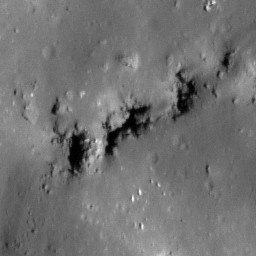
Pit: Tycho 15b
Host crater: Tycho
Host type: impact_melt
Lunar coordinates: latitude -43.146, longitude 349.633